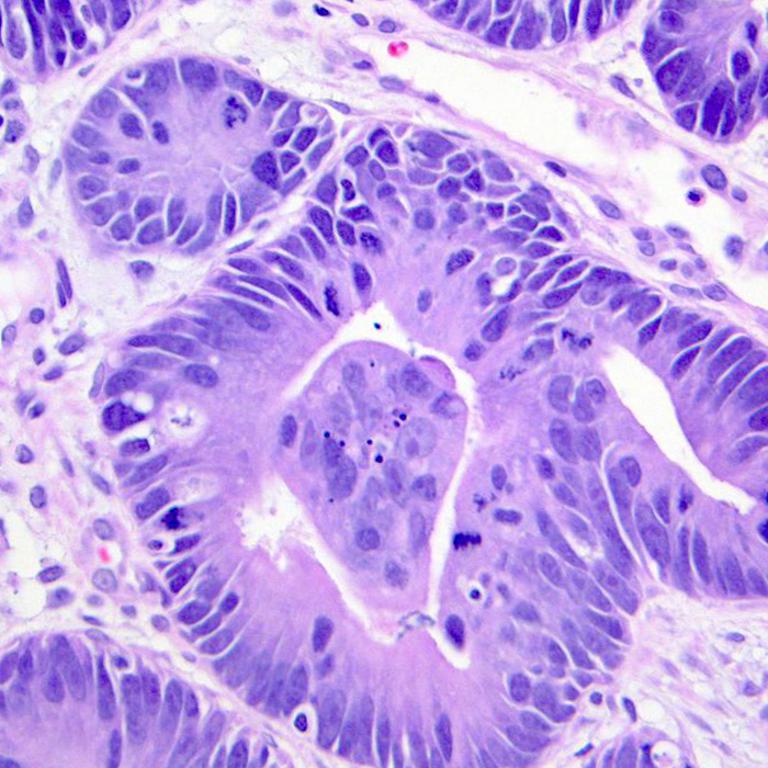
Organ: colon
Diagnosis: adenocarcinomas